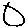
Label: circle